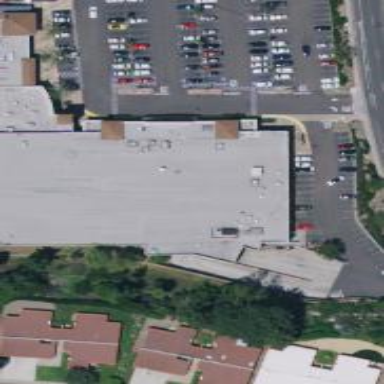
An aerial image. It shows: Commercial building.